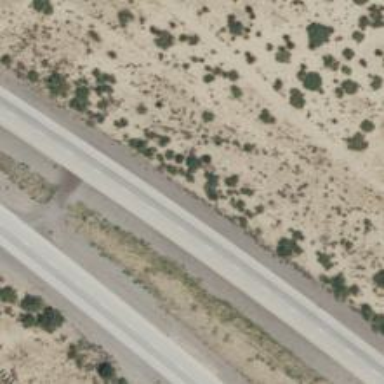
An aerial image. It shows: Motorway.